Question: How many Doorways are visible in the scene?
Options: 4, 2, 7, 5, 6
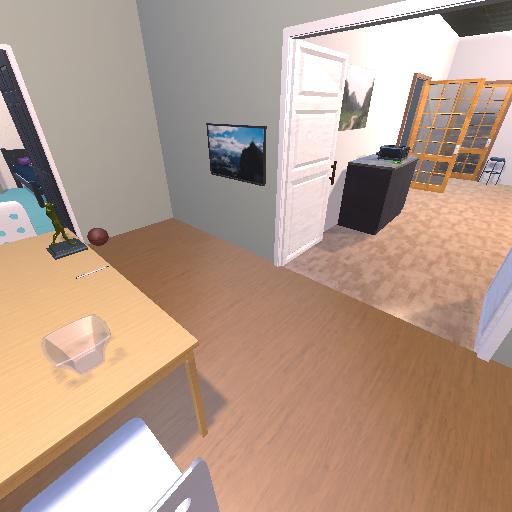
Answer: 4